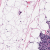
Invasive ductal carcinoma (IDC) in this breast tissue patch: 0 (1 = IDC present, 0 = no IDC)